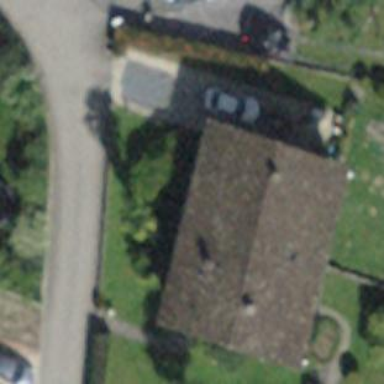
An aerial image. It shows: Detached building.